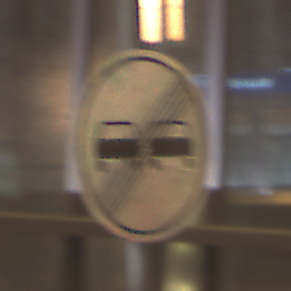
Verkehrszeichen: EndeUeberholverbot
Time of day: NotSpecified
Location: Indoor (Urban)
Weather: NotSpecified
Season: NotSpecified
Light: Artificial